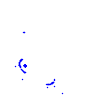
Particle: proton